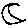
Label: moon